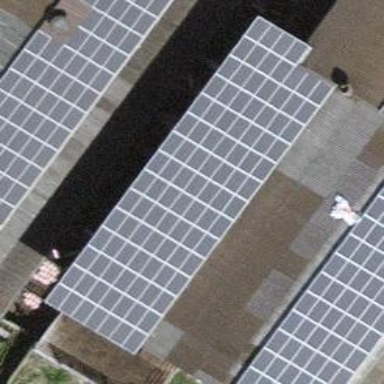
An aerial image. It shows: Solar power generator using photovoltaic panels.